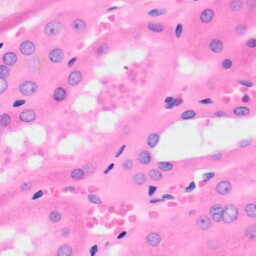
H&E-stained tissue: Kidney